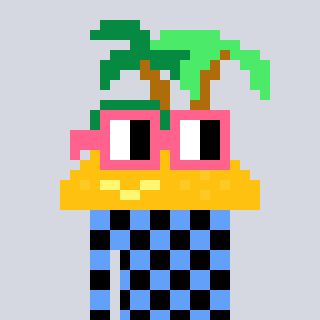
a pixel art character with square pink glasses, a island-shaped head and a blue-colored body on a cool background